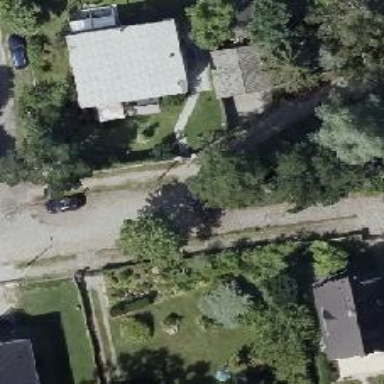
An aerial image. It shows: Residential road with sidewalks on both sides.